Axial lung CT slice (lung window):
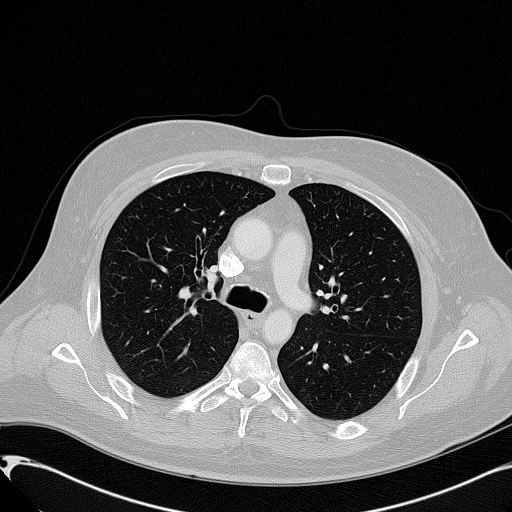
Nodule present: no